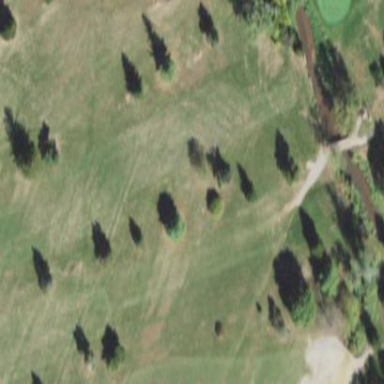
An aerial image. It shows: Golf fairway surrounded by grass.